Question: I have a Collection that has documents with an array of nested objects.
Here is fixture code to populate the database:
'''
if (Parents.find().count() == 0) {
var parentId = Parents.insert({
name: "Parent One"
});
Children.insert({
parent: parentId,
fields: [
{
_id: new Meteor.Collection.ObjectID(),
position: 3,
name: "three"
},
{
_id: new Meteor.Collection.ObjectID(),
position: 1,
name: "one"
},
{
_id: new Meteor.Collection.ObjectID(),
position: 2,
name: "two"
},
]
});
}
'''
You might be asking yourself, why do I even need an ObjectID when I can just update based off of the names. This is a simplified example to a much more complex schema that I'm currently working on and the the nested object are going to be created dynamically, the ObjectID's are definitely going to be necessary to make this work.
Basically, I need a way to save those nested objects with a unique ID and be able to update the fields by their _id.
Here is my Method, and the call I'm making from the browser console:
'''
Meteor.methods({
upChild: function( options ) {
console.log(new Meteor.Collection.ObjectID());
Children.update({_id: options._id, "fields._id": options.fieldId }, {$set: {"fields.$.position": options.position}}, function(error){
if(error) {
console.log(error);
} else {
console.log("success");
}
});
}
});
'''
My call from the console:
'''
Meteor.call('upChild', {
_id: "5NuiSNQdNcZwau92M",
fieldId: "9b93aa1ef3868d762b84d2f2",
position: 1
});
'''
And here is a screenshot of the html where I'm rendering all of the data for the Parents and Children collections:

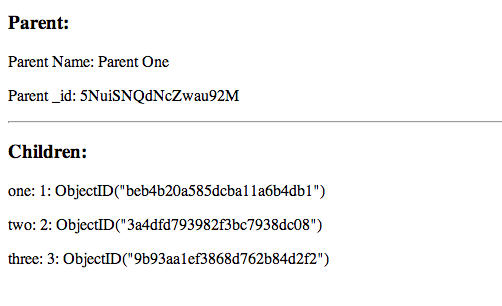
Answer: Just an observation, as I was looking how generate unique IDs client side for a similar reason. I found calling new Meteor.Collection.ObjectID() was returning a object in the form 'ObjectID("abc...")'. By assigning Meteor.Collection.ObjectID()._str to _id, I got string as 'abc...' instead, which is what I wanted.
I hope this helps, and I'd be curious to know if anyone has a better way of handling this?
Jason